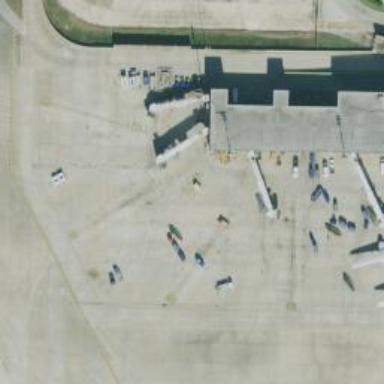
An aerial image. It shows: Airport gate.